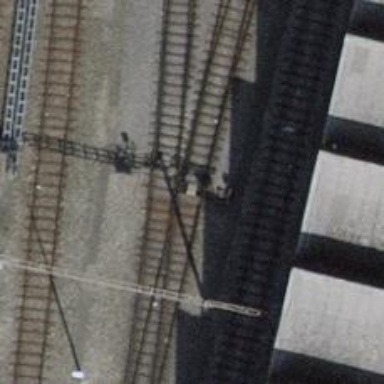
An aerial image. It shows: Single railway track with electrified contact line. It is spur track.